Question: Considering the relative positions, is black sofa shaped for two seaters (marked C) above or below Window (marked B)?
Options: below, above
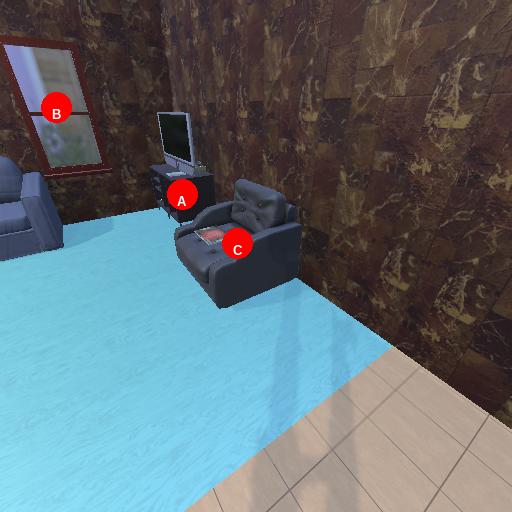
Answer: below